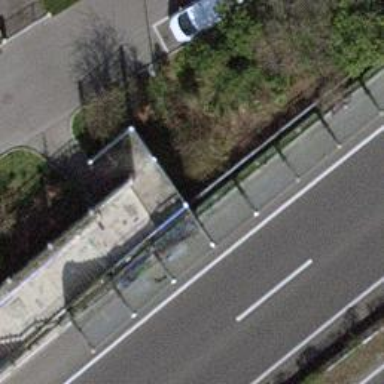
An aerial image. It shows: Noise barrier wall.